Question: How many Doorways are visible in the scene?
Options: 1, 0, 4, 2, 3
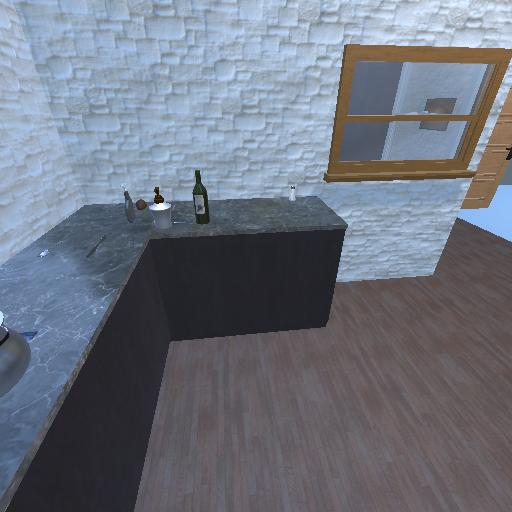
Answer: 1